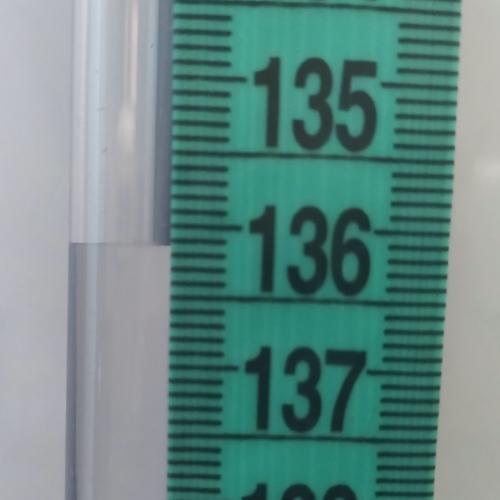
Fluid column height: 136.1 cm